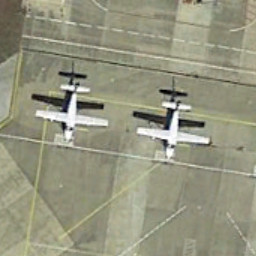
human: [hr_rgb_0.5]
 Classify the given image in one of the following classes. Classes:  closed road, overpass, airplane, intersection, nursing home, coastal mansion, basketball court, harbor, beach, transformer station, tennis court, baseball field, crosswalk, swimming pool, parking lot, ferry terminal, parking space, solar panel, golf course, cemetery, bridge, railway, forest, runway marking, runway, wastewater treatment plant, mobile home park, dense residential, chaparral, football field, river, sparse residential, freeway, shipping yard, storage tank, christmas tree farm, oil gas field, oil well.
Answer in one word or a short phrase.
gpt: airplane